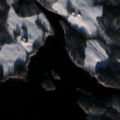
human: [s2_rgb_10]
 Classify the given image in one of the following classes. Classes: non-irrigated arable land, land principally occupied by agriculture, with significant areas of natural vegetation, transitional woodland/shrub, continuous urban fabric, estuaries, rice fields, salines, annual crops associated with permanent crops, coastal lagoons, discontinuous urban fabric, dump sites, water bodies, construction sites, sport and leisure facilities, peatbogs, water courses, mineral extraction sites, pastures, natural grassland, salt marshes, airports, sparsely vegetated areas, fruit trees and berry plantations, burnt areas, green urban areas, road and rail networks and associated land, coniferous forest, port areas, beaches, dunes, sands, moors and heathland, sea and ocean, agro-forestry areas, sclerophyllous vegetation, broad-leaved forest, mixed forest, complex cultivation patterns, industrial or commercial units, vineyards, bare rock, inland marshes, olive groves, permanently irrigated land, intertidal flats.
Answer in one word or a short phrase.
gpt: land principally occupied by agriculture, with significant areas of natural vegetation, mixed forest, water bodies